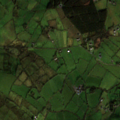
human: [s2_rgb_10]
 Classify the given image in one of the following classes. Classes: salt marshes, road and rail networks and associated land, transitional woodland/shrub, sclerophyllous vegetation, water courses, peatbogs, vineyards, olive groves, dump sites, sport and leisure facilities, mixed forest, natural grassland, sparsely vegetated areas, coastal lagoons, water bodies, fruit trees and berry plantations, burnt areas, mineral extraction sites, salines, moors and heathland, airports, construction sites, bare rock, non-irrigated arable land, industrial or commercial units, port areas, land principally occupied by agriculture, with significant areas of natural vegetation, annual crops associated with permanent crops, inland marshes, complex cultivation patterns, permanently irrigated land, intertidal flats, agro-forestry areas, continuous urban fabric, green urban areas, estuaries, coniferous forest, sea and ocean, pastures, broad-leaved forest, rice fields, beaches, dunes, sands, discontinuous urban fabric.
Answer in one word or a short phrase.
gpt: pastures, land principally occupied by agriculture, with significant areas of natural vegetation